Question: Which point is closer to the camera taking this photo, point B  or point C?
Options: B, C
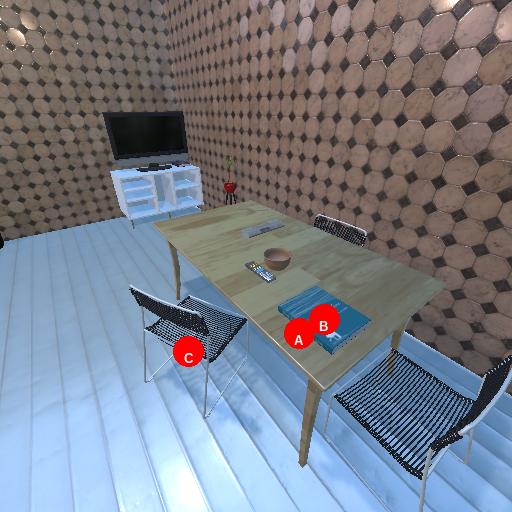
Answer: B